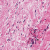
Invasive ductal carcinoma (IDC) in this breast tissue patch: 0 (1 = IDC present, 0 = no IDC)